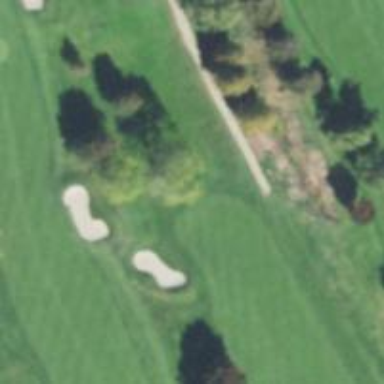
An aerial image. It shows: Golf fairway surrounded by grass.